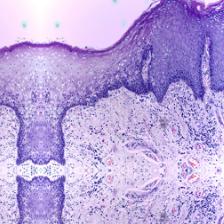
Diagnosis: Normal